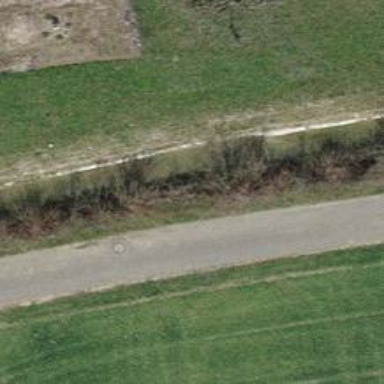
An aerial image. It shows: Paved track suitable for agricultural vehicles. The track is of grade1 quality.